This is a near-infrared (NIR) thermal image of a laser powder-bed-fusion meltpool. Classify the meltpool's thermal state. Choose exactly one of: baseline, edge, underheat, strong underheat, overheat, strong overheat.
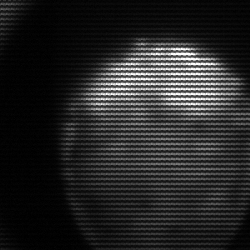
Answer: edge